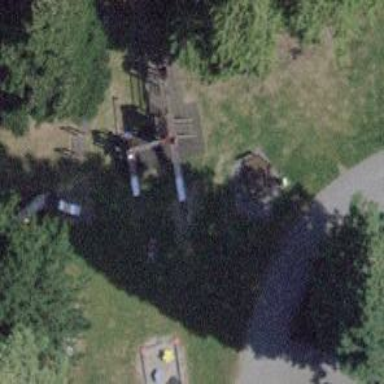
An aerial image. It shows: Playground with various play structures.